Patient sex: F
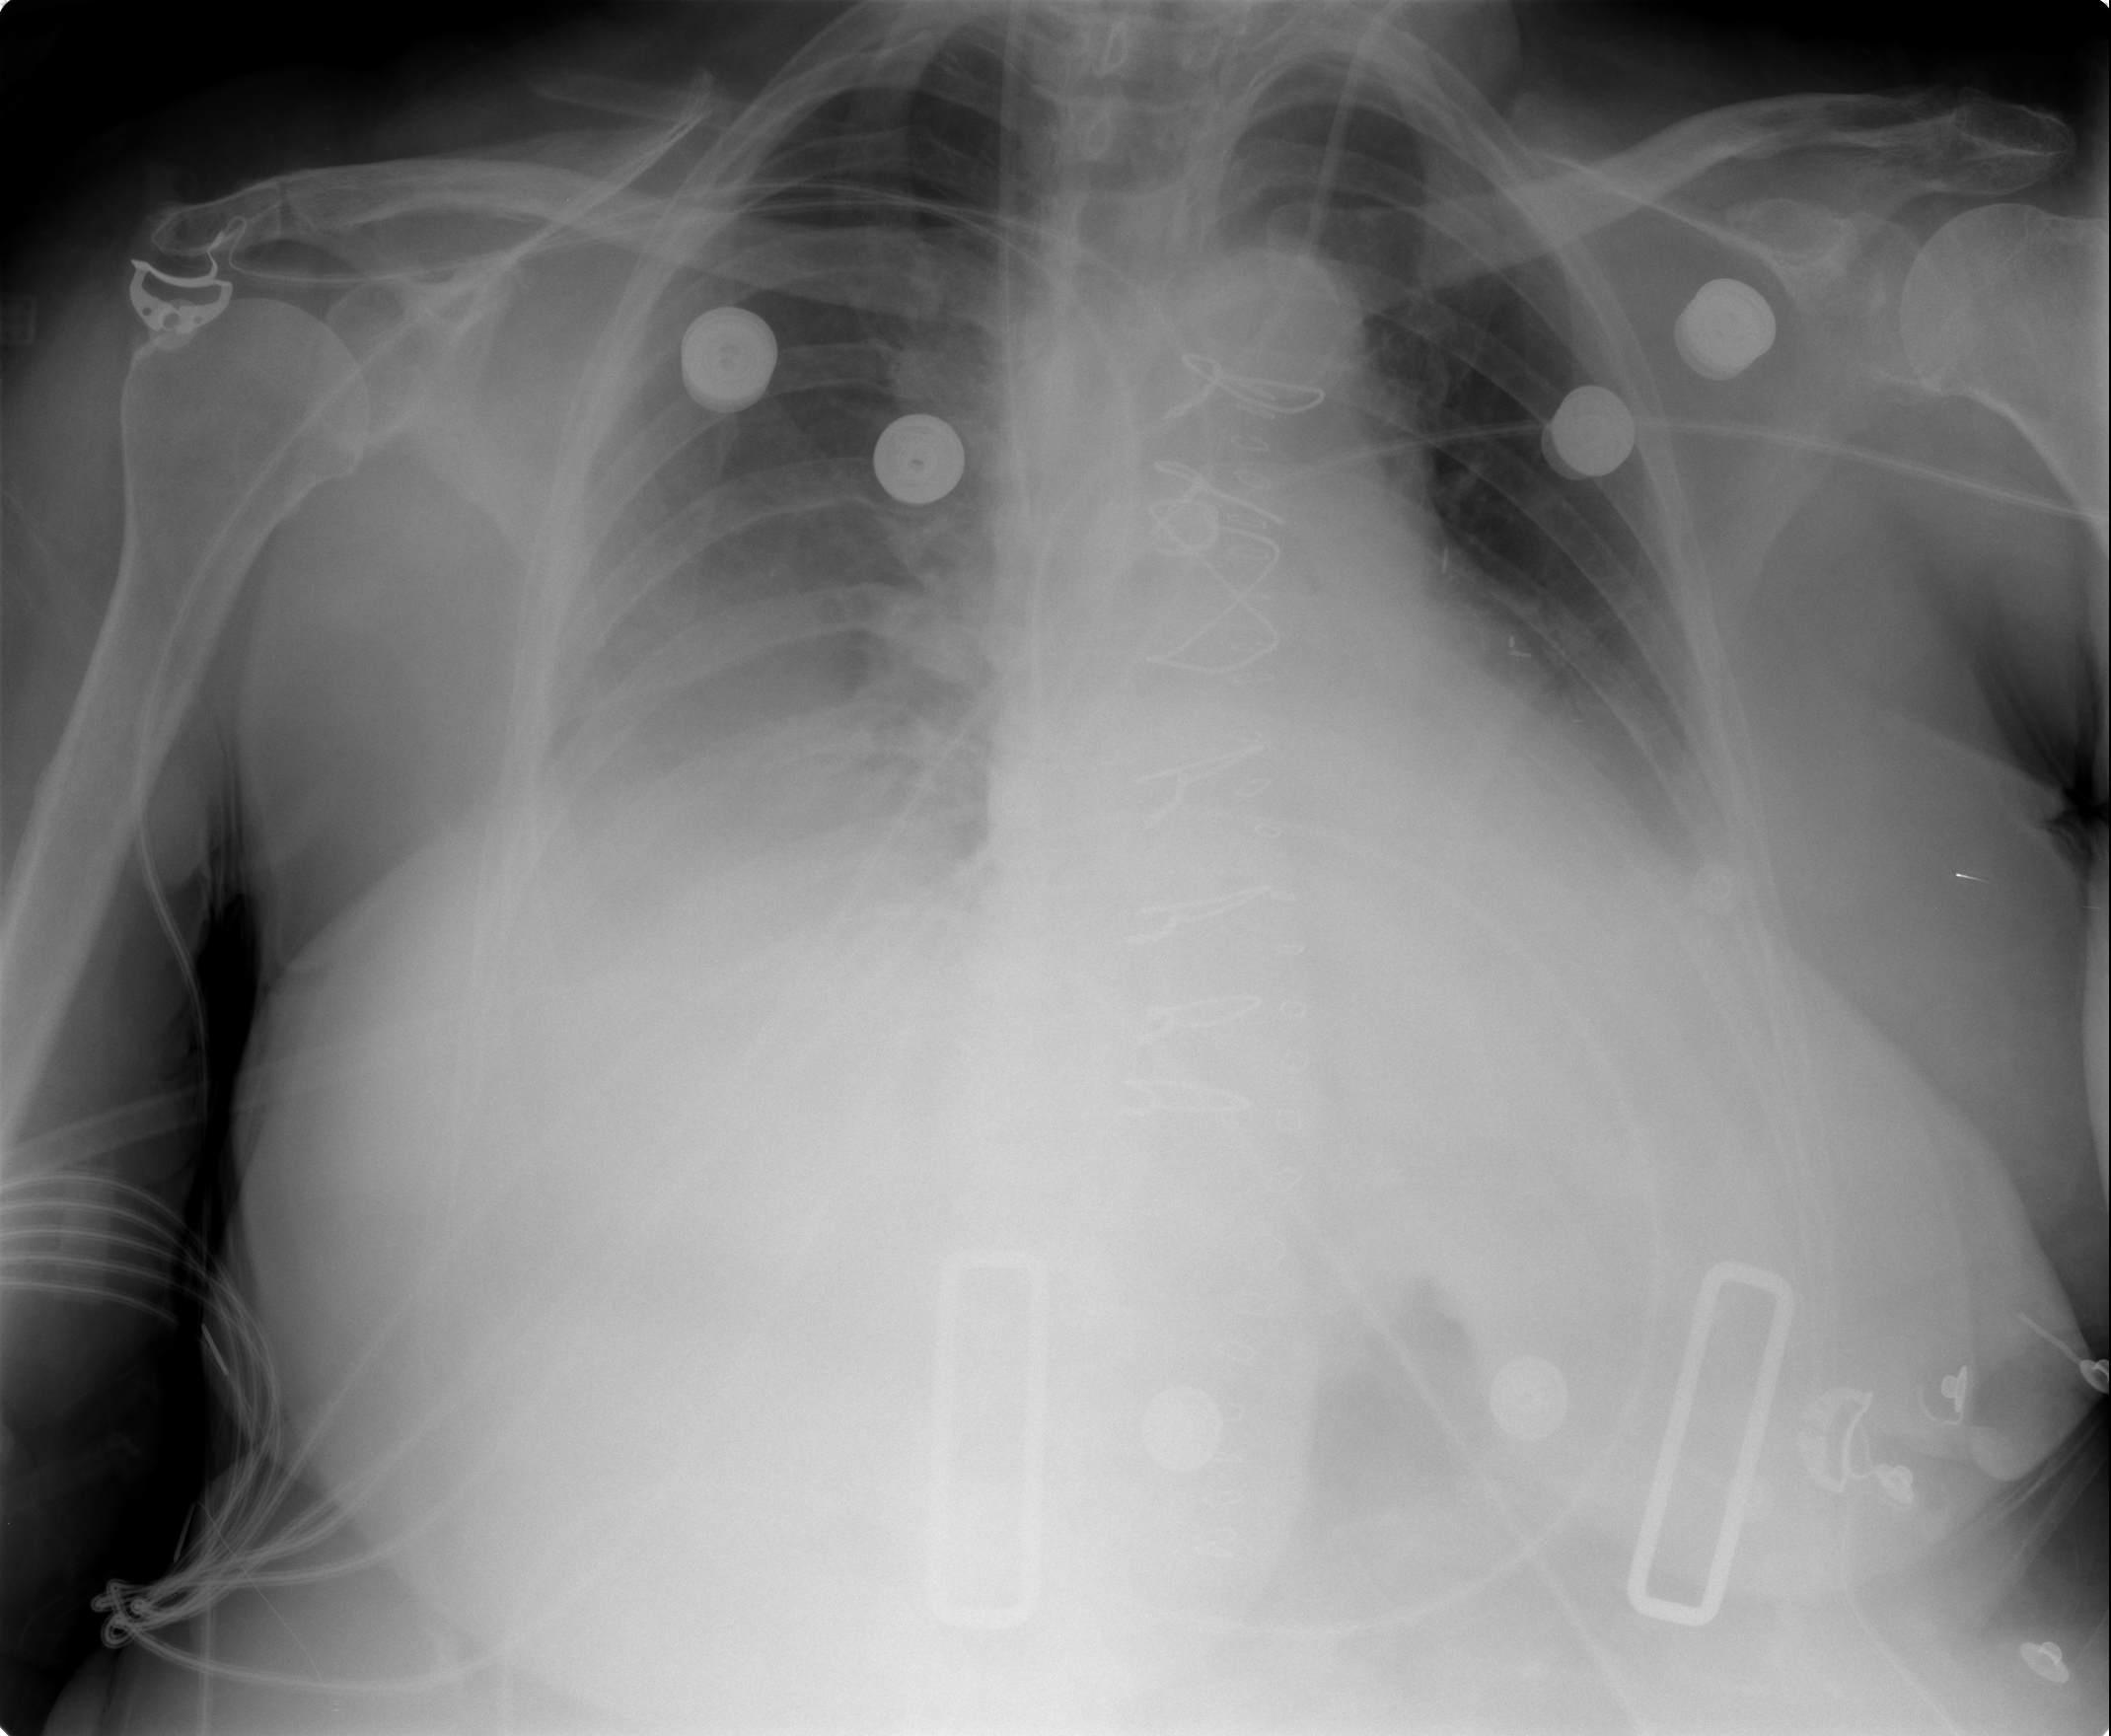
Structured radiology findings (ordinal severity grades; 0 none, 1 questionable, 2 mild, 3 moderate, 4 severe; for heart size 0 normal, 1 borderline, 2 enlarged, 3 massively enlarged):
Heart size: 1
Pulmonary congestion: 0
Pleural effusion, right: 3
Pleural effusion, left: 2
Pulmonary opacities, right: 0
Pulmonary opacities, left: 0
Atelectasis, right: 2
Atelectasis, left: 2